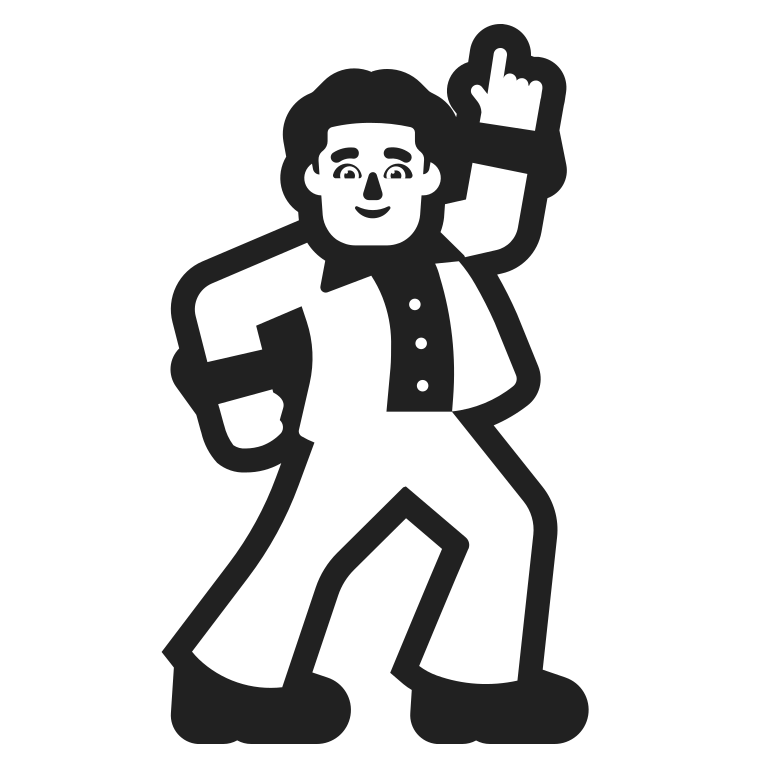
man dancing high contrast default